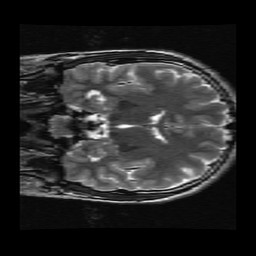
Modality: T2w
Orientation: coronal
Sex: male
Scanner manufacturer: ge
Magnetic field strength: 3 T
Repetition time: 5 s
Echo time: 0.1017 s